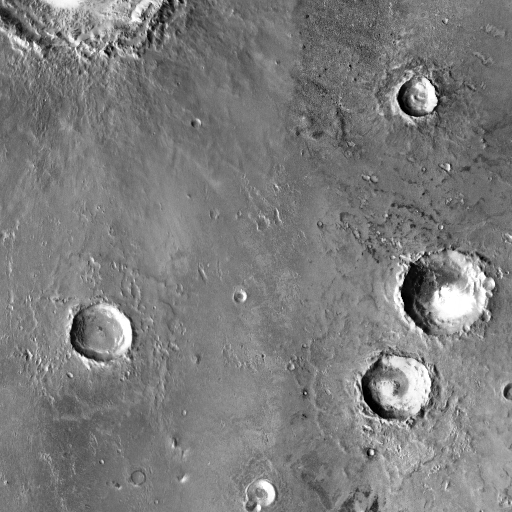
Crater classes present: Background, Other, Layered, Secondary